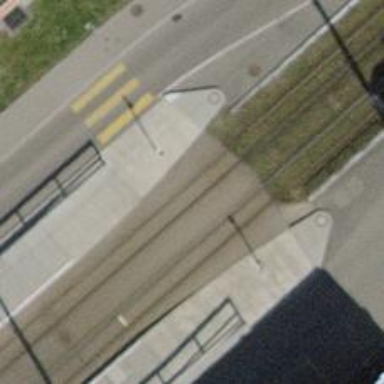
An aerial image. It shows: Railway crossing.